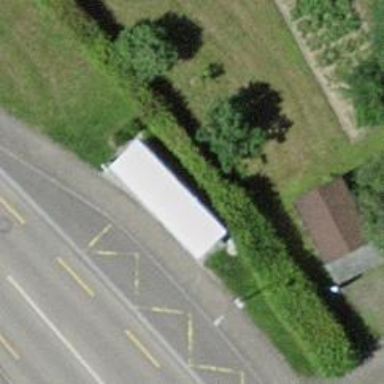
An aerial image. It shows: Sidewalk along the footway.